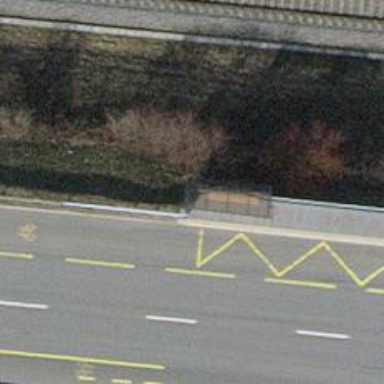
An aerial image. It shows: Platform with shelter for public transport.